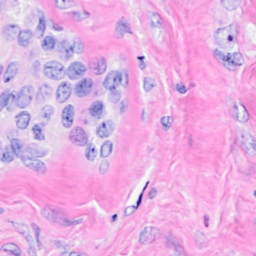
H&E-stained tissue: Breast